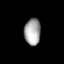
Tissue: prostate
Cell type: T cells
Senescence score: 0.7121
Nuclear area (px): 432
Mean DAPI intensity: 162.921